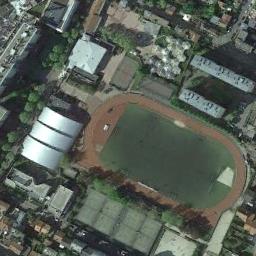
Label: ground_track_field